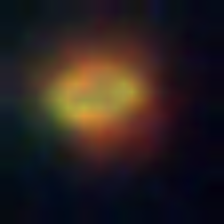
Taxon: NanoPlankton
Group: Other